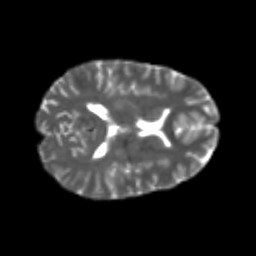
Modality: T2w
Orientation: axial
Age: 24
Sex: female
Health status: healthy
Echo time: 0.074 s